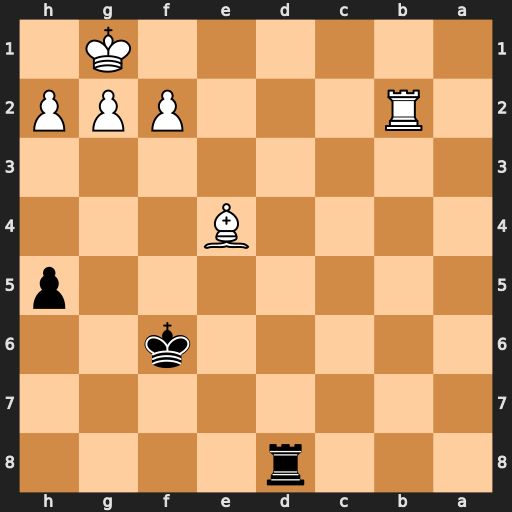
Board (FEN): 3r4/8/5k2/7p/4B3/8/1R3PPP/6K1
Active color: b
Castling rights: -
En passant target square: -
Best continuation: Rd1#